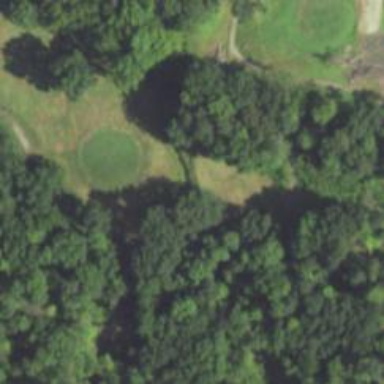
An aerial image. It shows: Path designed for golf carts.